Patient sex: M
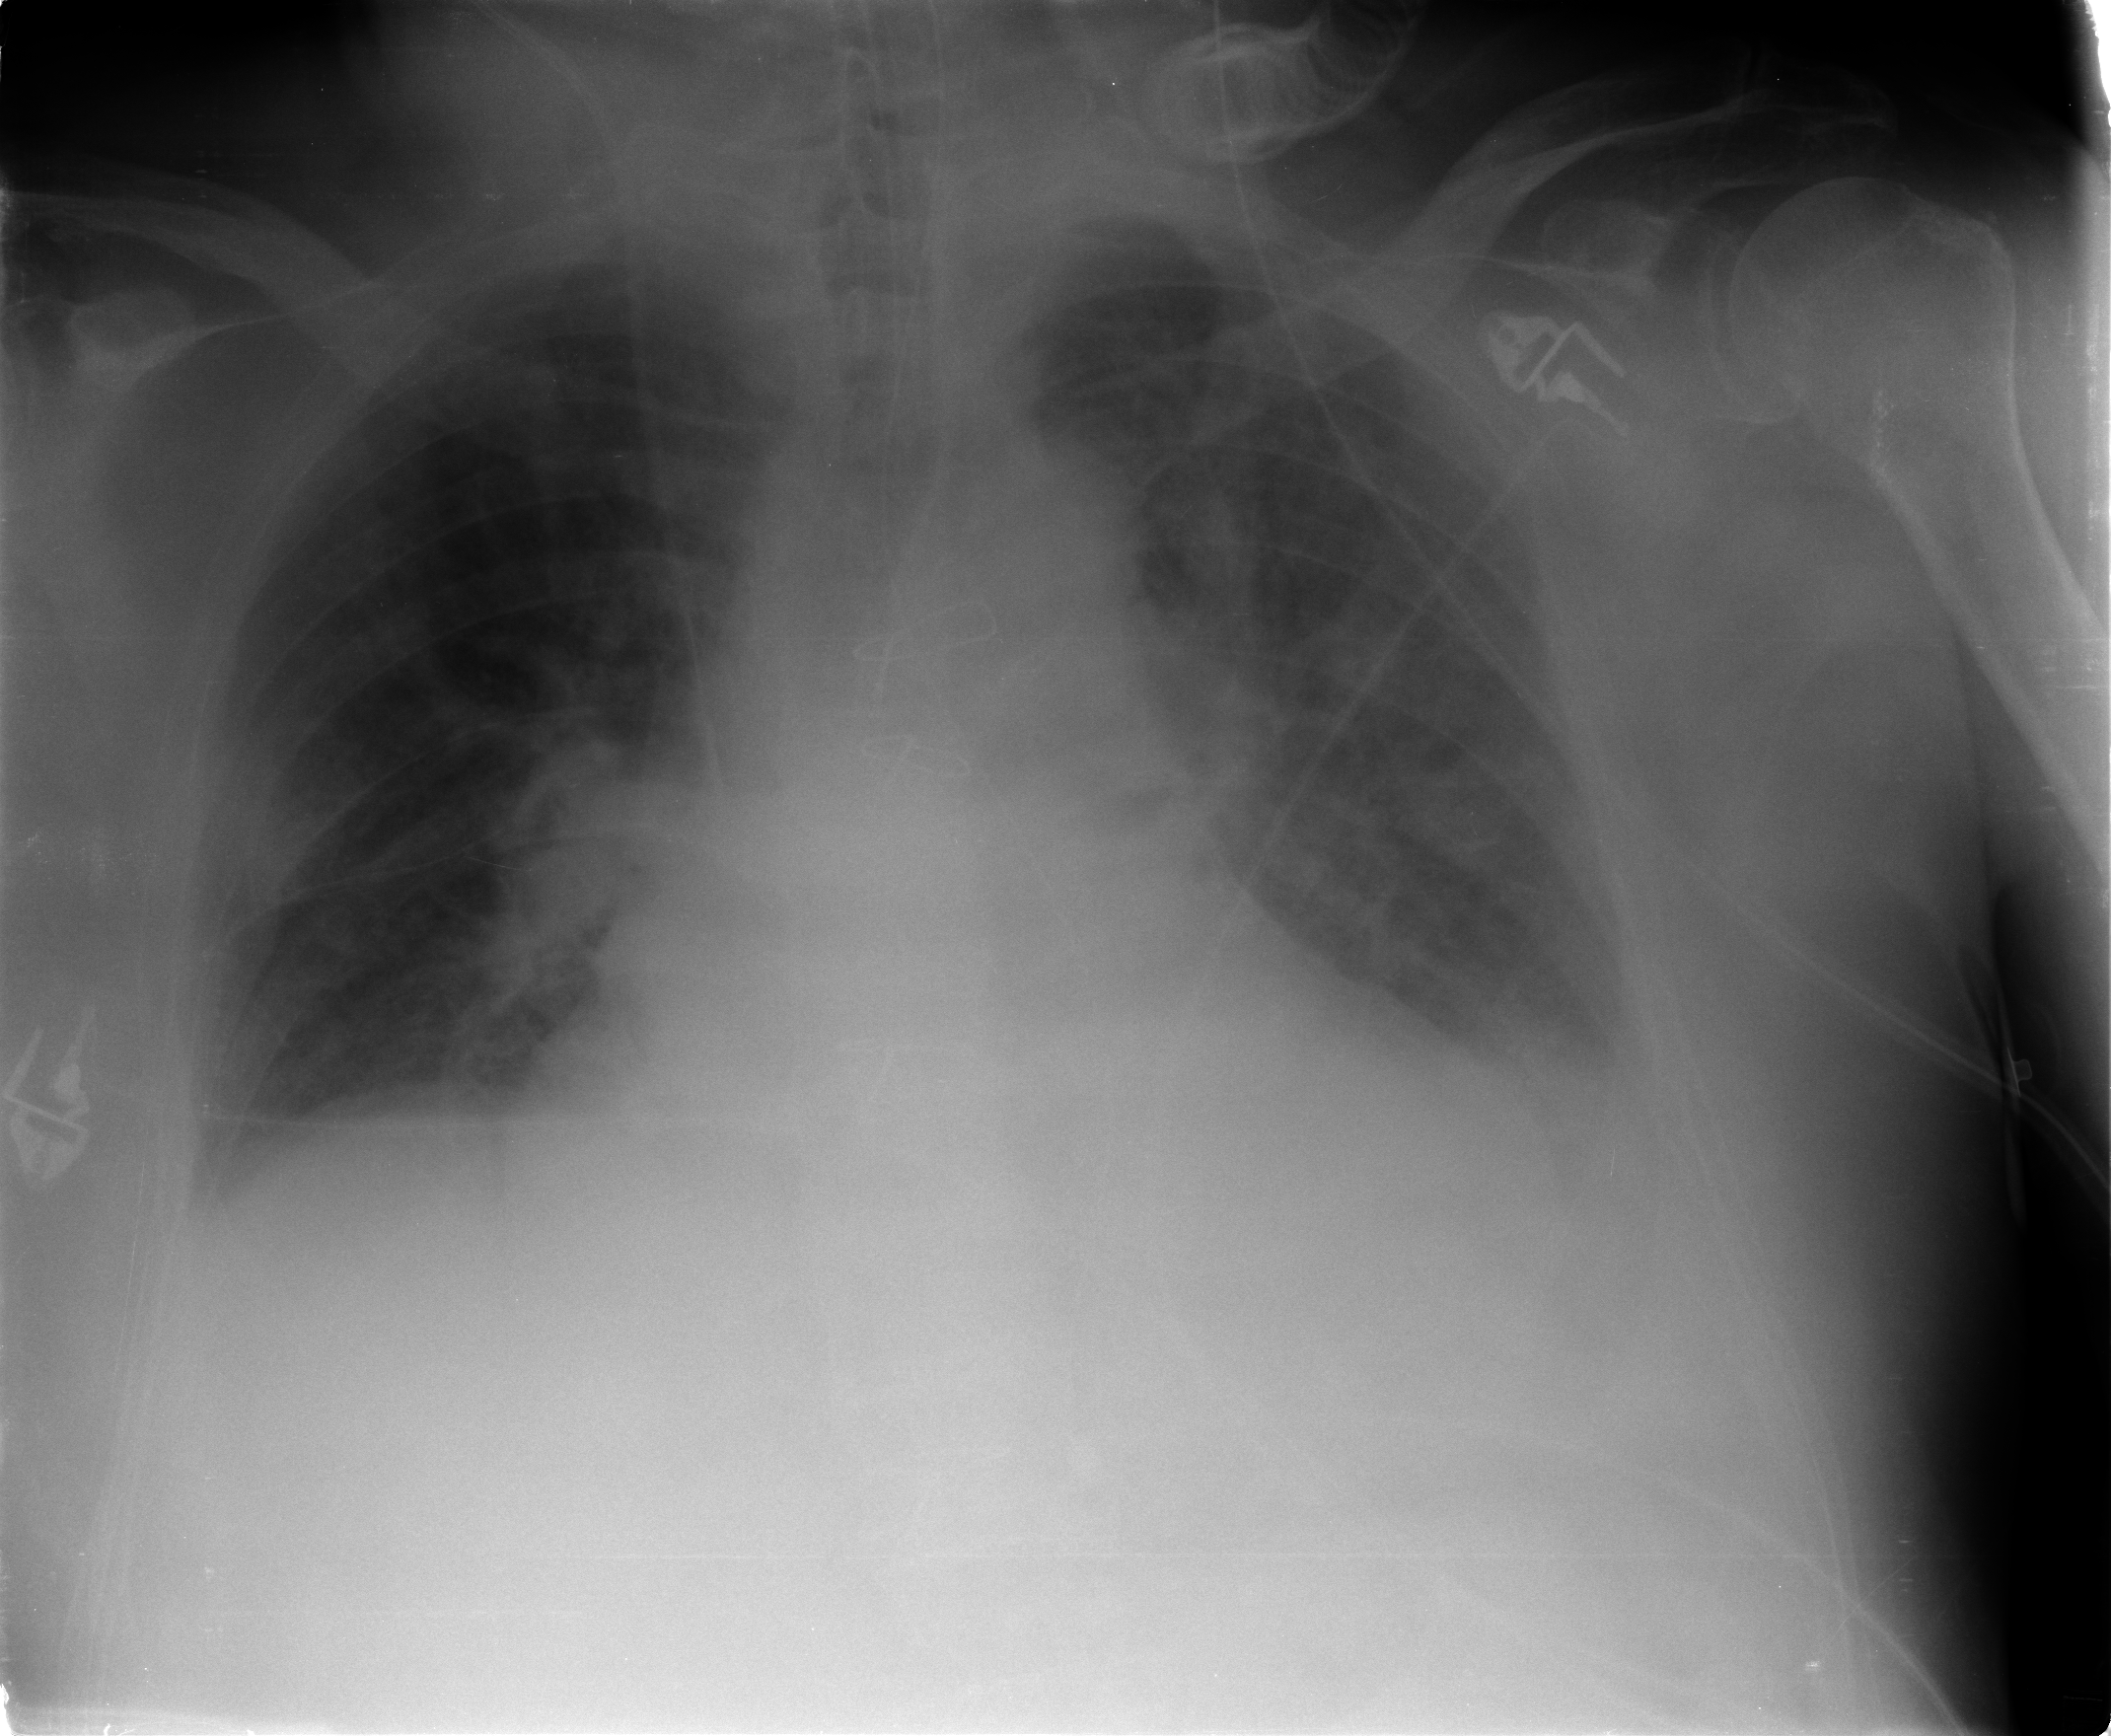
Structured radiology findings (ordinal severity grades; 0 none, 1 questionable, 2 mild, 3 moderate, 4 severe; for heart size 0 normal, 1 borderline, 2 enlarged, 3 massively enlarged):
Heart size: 2
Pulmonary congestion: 2
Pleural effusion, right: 2
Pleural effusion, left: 2
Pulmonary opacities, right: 2
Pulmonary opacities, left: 2
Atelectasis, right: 2
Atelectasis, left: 2